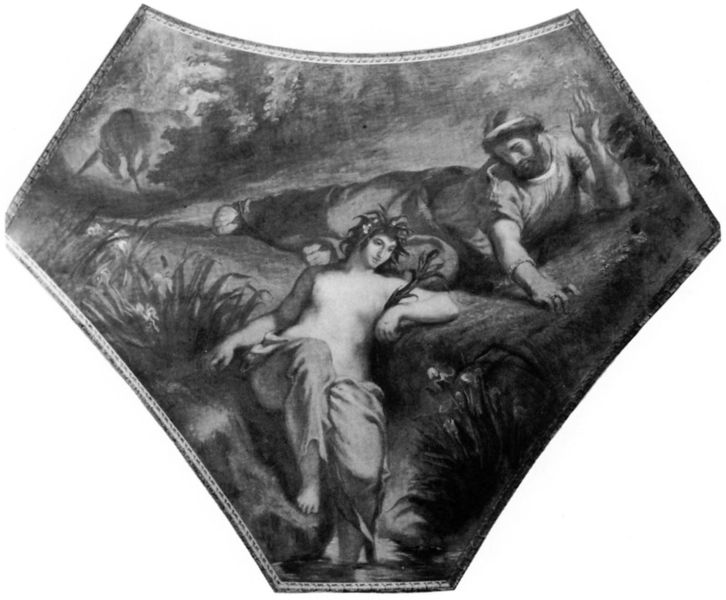
Titel: Pendentife der Kuppel der Gesetzgebung und Beredsamkeit
Künstler: Eugène Delacroix
Standort: Paris, Palais Bourbon (EU - F - Ile-de-France)
Schlagwörter: fuß, gemälde, hand, mann, nackt, wasser, weiß, baden, bäume, fluss, landschaft, ufer, blume, blumen, brust, busen, finger, frau, frisur, frisuren, grau, haar, kleid, männer, reden, schwarz, skizze, zeichnung, blüte, gras, tier, tuch, wiese, malerei, alt, bart, barock, falten, hände, bach, natur, schilf, busch, büsche, gebüsch, kirche, gewand, haare, paar, pflanzen, pferd, garten, apfel, brüste, sommer, liegen, faltenwurf, liegend, oberkörper, fotografie, adam, eva, antike, übergang, form, schwarzweiss, bier, grasbüschel, entwurf, zwickel, armband, verführung, schwul, iris, reh, jesus, götter, faun, grad, fresko, christentum, einhorn, and, pendentif, dialog, homosexuell, narziß, sebastian ist doof, tierf, oberkörpfer